Question: I am using Eclipse Indigo. I installed the maven package on eclipse. I configured the Pom and nearly everything is fine. Just maven is not building the default folder bath
> src/main/java

Here is the pom.
'''
<project xmlns="http://maven.apache.org/POM/4.0.0" xmlns:xsi="http://www.w3.org/2001/XMLSchema-instance" xsi:schemaLocation="http://maven.apache.org/POM/4.0.0 http://maven.apache.org/xsd/maven-4.0.0.xsd">
<modelVersion>4.0.0</modelVersion>
<groupId>TestProject</groupId>
<artifactId>TestProject</artifactId>
<version>0.0.1-SNAPSHOT</version>
<properties>
<project.build.sourceEncoding>UTF-8</project.build.sourceEncoding>
</properties>
<dependencies>
<dependency>
<groupId>org.slf4j</groupId>
<artifactId>slf4j-log4j12</artifactId>
<version>1.5.6</version>
</dependency>
<dependency>
<groupId>com.lowagie</groupId>
<artifactId>itext</artifactId>
<version>2.0.7</version>
</dependency>
</dependencies>
<build>
<plugins>
<plugin>
<groupId>org.apache.maven.plugins</groupId>
<artifactId>maven-compiler-plugin</artifactId>
<version>2.3.2</version>
<configuration>
<source>1.6</source>
<target>1.6</target>
</configuration>
</plugin>
<plugin>
<groupId>org.apache.maven.plugins</groupId>
<artifactId>maven-eclipse-plugin</artifactId>
<version>2.6</version>
<configuration>
<ajdtVersion>1.6</ajdtVersion>
</configuration>
</plugin>
</plugins>
</build>
</project>
'''
I cleaned the project,installed and build it.... also I upgradet the project... the dependencies are all fine... no error at all.. why isn't the folder build ?
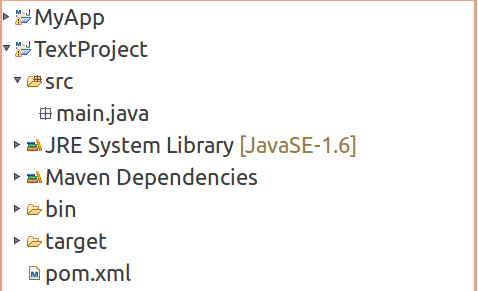
Answer: Eclipse's integration with maven is (to say at least) appalling. If you want to create a new project: create the pom and the folders, and then run mvn eclipse:eclipse to create the project files for eclipse. The simple solution that I've followed for a couple of years is to use the <URL>.
---
Aswering your second question: well... again, the integration is so poor that sometimes you'll need to close and reopen the project for eclipse to read the new changes. Most of the time, a refresh + clean project will force eclipse to read the project configuration.